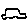
Label: car